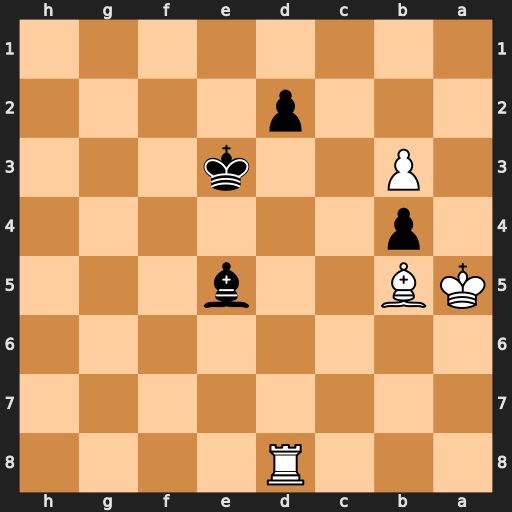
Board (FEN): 3R4/8/8/KB2b3/1p6/1P2k3/3p4/8
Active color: b
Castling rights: -
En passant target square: -
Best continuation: Bc7+ Kxb4 Bxd8